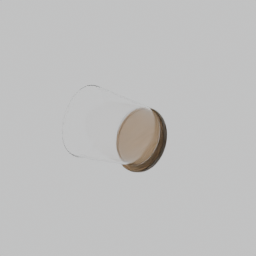
Label: decoration